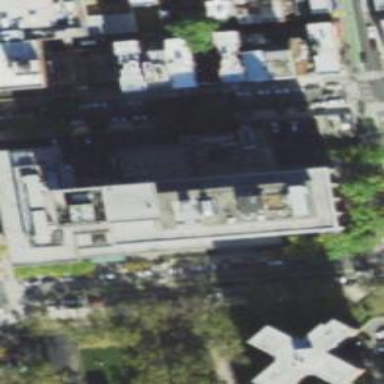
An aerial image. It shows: Hospital building with healthcare amenities.